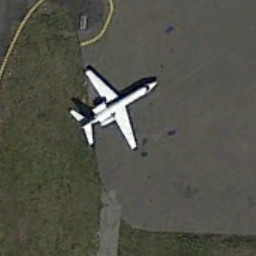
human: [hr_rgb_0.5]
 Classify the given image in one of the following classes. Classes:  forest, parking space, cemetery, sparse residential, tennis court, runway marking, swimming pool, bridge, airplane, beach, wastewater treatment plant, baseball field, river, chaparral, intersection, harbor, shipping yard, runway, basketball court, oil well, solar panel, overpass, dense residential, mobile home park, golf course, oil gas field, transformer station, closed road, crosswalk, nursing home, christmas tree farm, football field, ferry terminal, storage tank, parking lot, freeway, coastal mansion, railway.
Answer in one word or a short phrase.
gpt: airplane